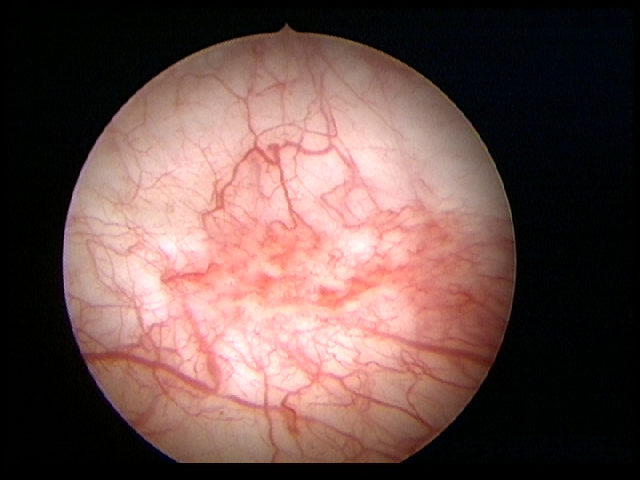
Modality: WLC
Class: Non-malignant
Subclass: BenignNOS
Lesion: L2
Morphology: Non-papillary
Bladder cancer association: No